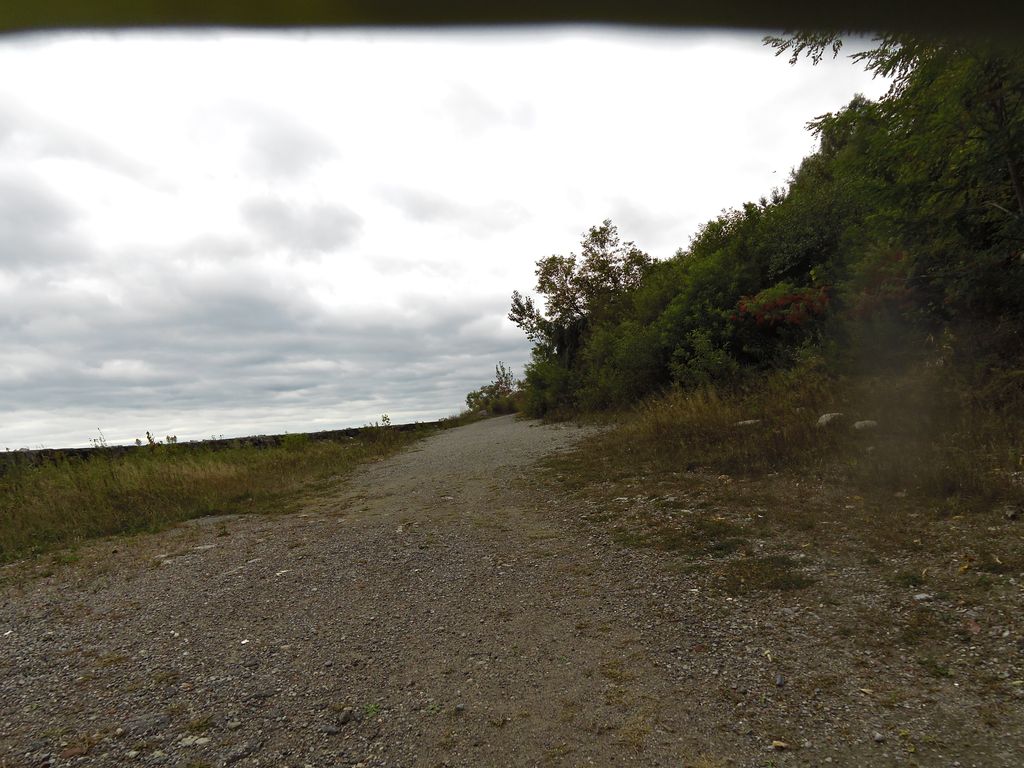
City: toronto